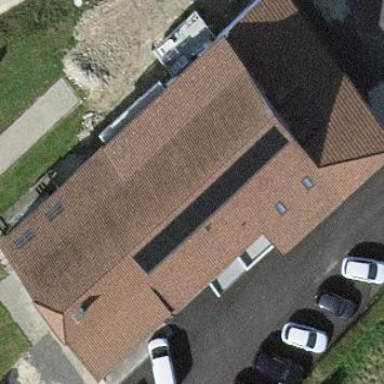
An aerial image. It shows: Detached building with hipped roof.